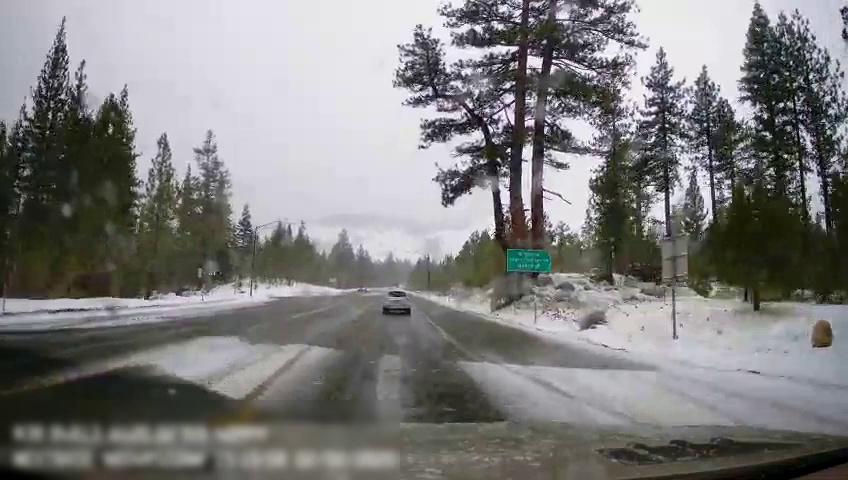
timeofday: Day
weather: Snowy
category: Drivable Space
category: Vehicles | SUV
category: Vehicles | SUV
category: Lanes | Alternate Lane
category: Lanes | Opposite Lane
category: Lanes | Opposite Lane
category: Lanes | Alternate Lane
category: Traffic | Signs